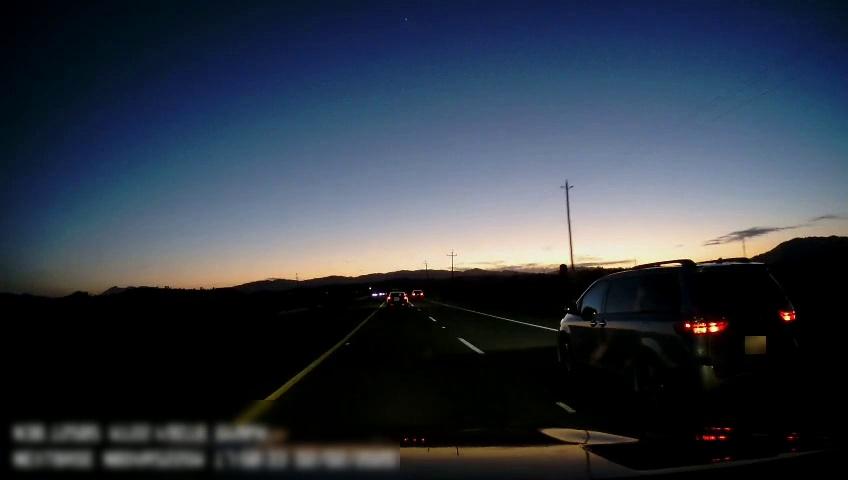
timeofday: Dusk/Dawn/Twilight
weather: Sunny
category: Drivable Space
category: Vehicles | SUV
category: Vehicles | SUV
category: Vehicles | SUV
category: Lanes | Alternate Lane
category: Lanes | Current Lane
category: Lanes | Current Lane